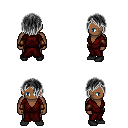
a pixel art fantasy rpg character, male body template, human, dark skin, red robe, gold greaves, gray bangs hairstyle, leather bracers, black shoes, four views (front, back, left, right), 2x2 character sprite sheet, small pixel art, hard edges, no anti-aliasing